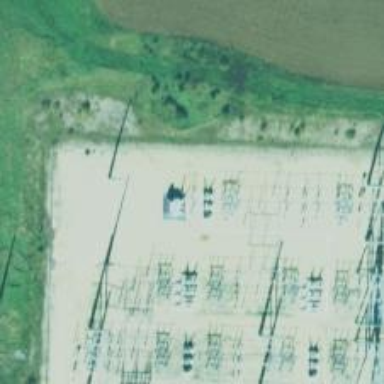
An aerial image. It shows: Switch for power supply.